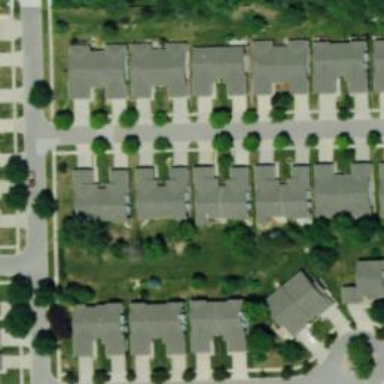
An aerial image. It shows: Neighborhood.